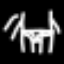
Label: pants